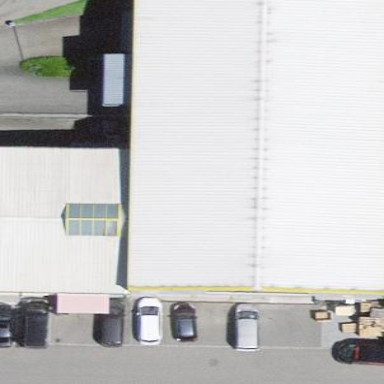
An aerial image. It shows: Industrial building.